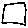
Label: square